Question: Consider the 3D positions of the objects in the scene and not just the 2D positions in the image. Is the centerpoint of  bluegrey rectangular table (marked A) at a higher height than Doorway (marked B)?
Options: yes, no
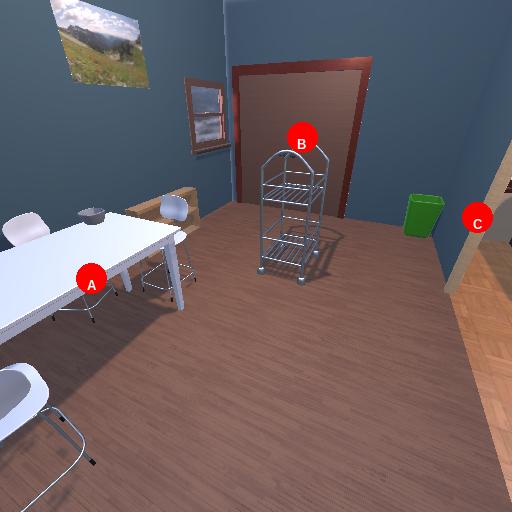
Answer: yes